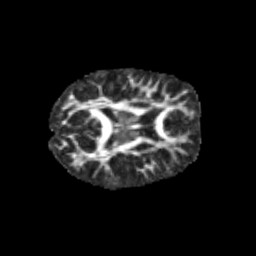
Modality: FA
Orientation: axial
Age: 9
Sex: female
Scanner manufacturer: siemens
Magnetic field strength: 3 T
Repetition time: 3.8 s
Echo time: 0.07 s